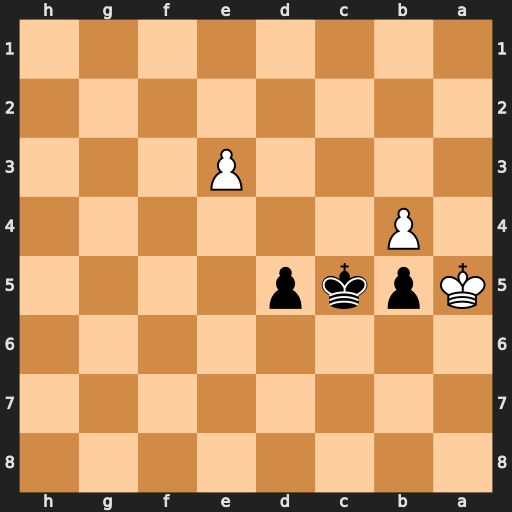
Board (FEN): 8/8/8/Kpkp4/1P6/4P3/8/8
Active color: b
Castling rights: -
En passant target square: -
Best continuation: Kc4 Ka6 Kxb4